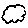
Label: cloud